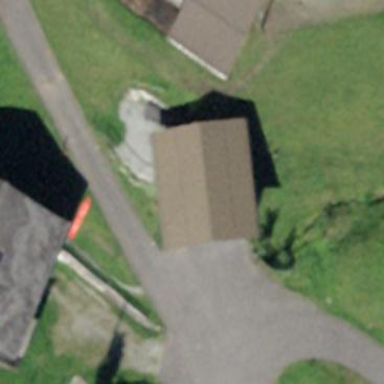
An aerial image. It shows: Building with gabled metal roof in brown color.